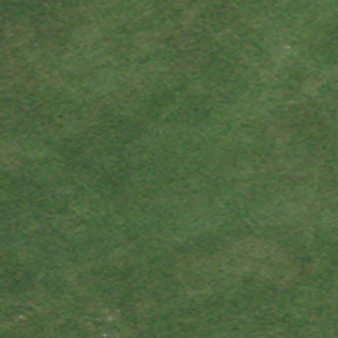
Label: other